The image folds the raw vibration samples of a bearing signal into a 2-D grayscale square (signal-to-image encoding). Classify the bearing condition as one of: normal, inner_race, outer_race, ball.
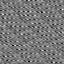
Answer: outer_race